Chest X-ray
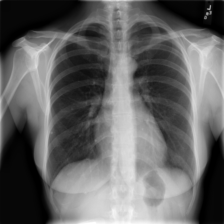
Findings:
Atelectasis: negative
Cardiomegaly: negative
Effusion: negative
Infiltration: negative
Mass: negative
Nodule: positive
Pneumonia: negative
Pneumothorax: negative
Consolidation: negative
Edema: negative
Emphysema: negative
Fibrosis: negative
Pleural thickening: negative
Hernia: negative